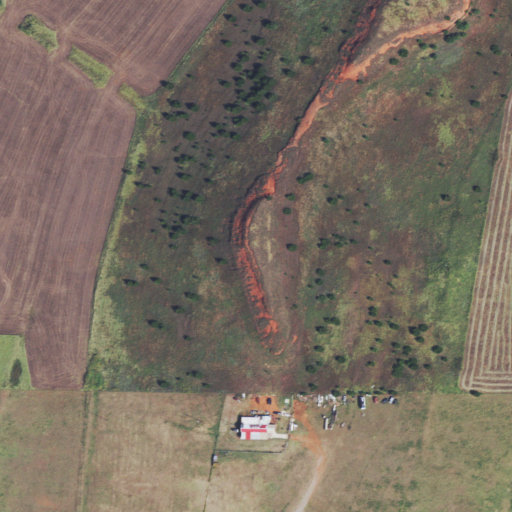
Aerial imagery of mountain in Oklahoma named Coyote Hill containing only grassland